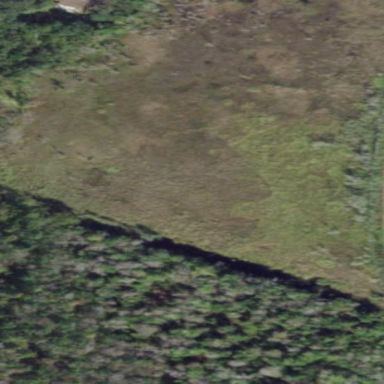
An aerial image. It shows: Marsh wetland.